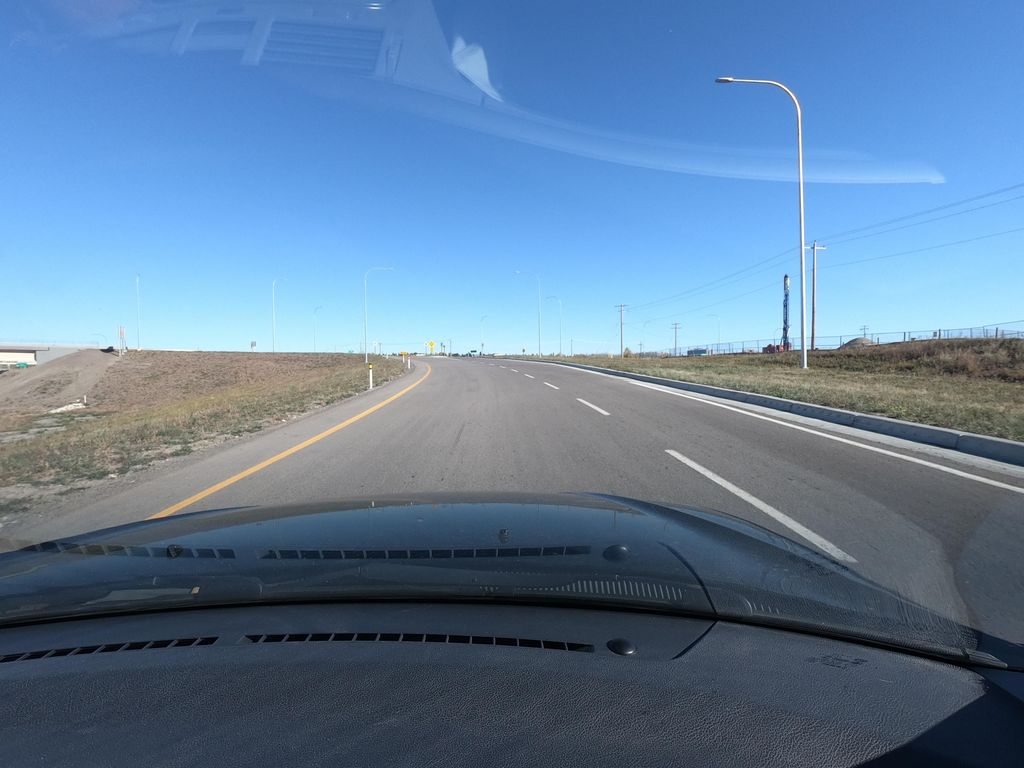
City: calgary